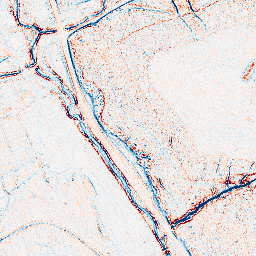
Category: edge_preserving
Decomposition family: anisotropic_diffusion
Decomposition parameters: iterations: 10
kappa: 100
gamma: 0.05
Upsampling method: quartic
Upsampling parameters: scale: 8
Upsampling scale: 8